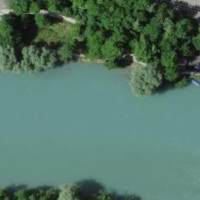
EUNIS habitat code: 55
Species observed at this site:
Euonymus fortunei
Anas platyrhynchos
Lamium galeobdolon
Mergus merganser